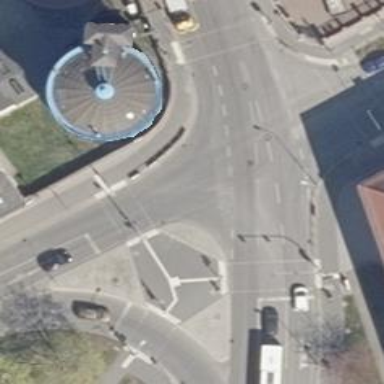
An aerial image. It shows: Road crossing with traffic signals and pedestrian island.